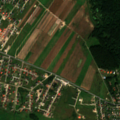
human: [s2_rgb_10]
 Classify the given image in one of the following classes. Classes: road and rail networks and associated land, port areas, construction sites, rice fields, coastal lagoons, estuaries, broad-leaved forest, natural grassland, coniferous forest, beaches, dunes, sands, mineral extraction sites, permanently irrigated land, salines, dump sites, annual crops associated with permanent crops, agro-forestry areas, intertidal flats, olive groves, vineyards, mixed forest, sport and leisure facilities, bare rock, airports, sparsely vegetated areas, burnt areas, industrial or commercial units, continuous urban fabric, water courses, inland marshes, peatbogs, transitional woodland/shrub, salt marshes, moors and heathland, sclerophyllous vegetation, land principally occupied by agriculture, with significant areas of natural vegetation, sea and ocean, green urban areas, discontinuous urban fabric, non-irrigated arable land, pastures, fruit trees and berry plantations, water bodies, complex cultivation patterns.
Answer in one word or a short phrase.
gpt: discontinuous urban fabric, pastures, complex cultivation patterns, land principally occupied by agriculture, with significant areas of natural vegetation, broad-leaved forest, mixed forest